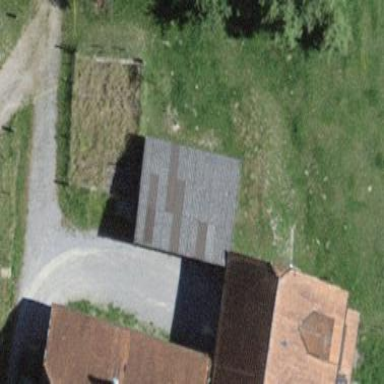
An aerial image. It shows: Rural barn.